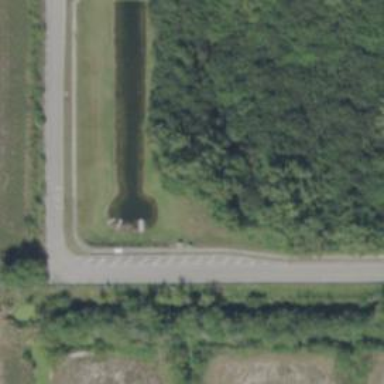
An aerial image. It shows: Culvert underpass for canal.